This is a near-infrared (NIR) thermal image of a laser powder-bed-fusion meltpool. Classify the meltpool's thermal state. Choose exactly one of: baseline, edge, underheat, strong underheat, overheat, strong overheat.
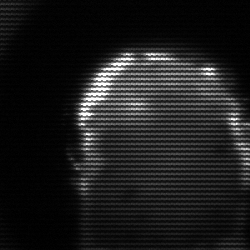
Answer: baseline